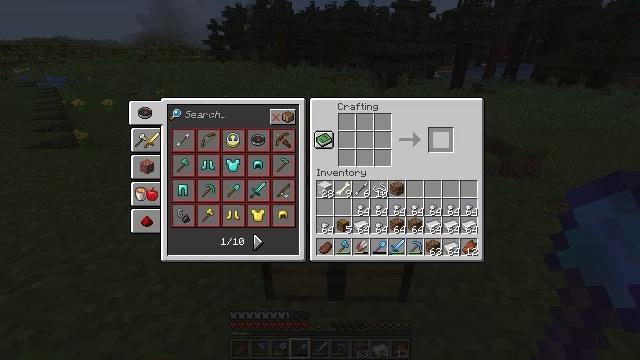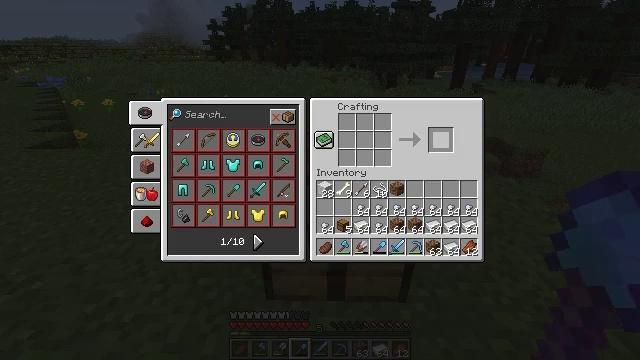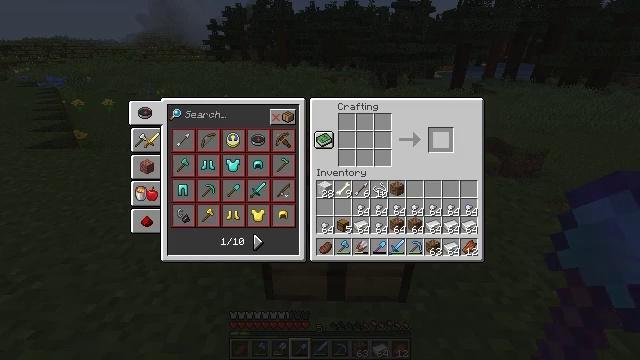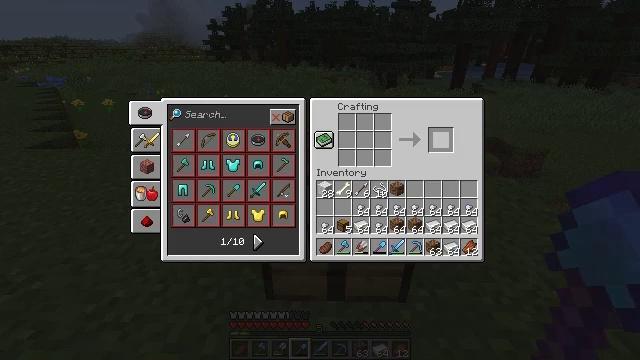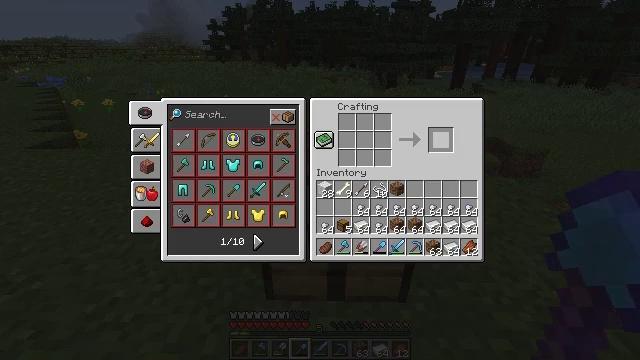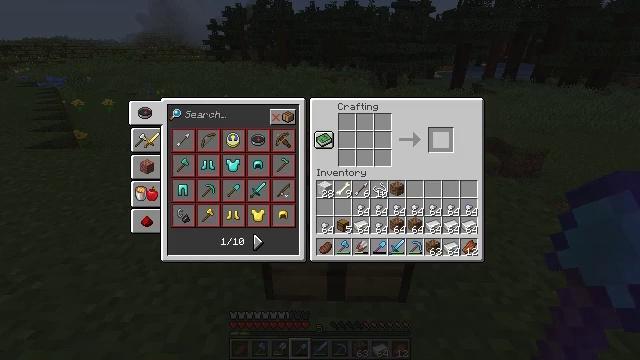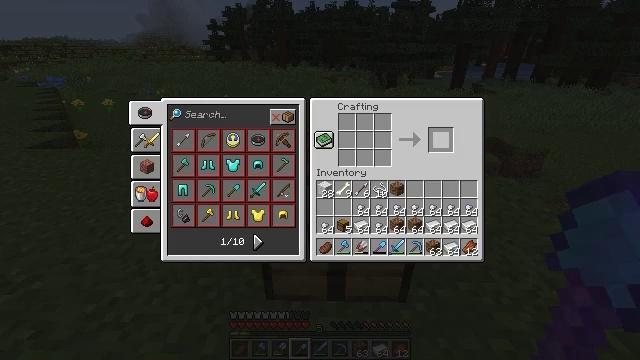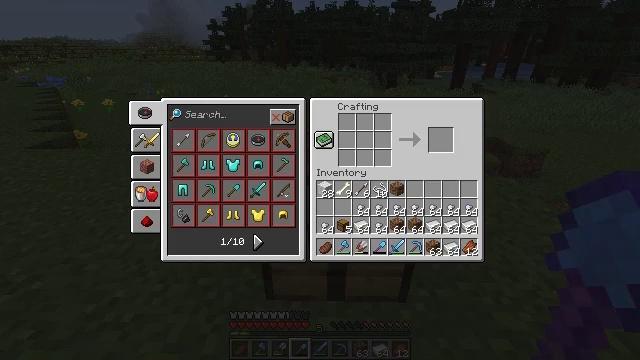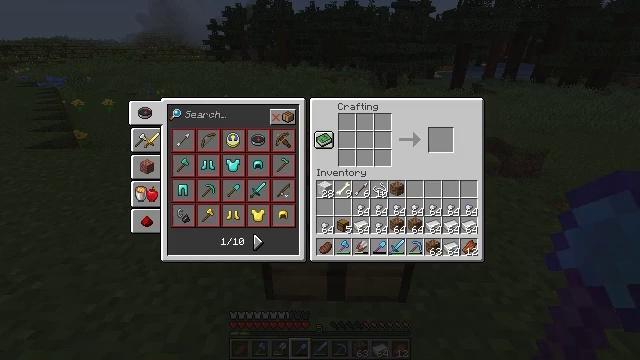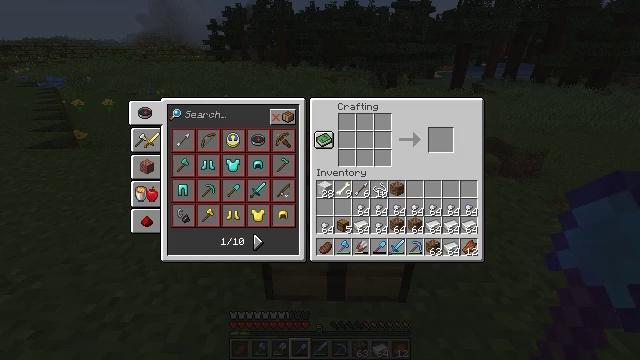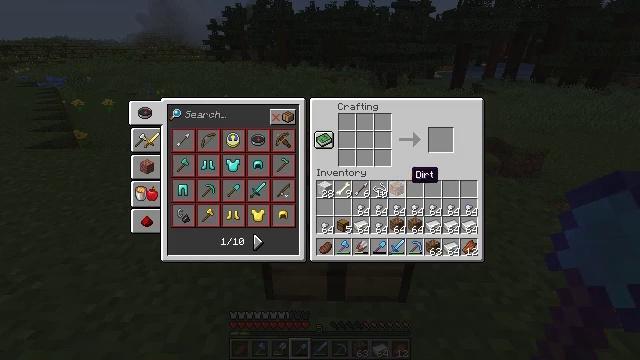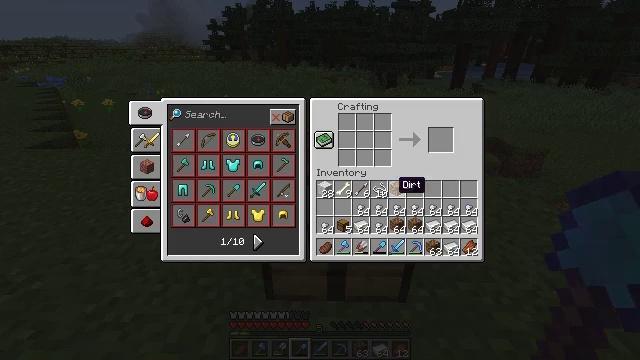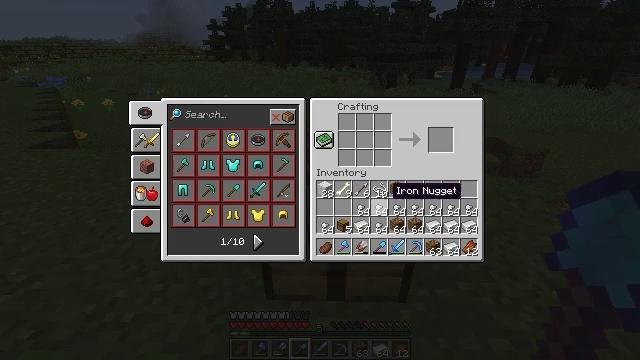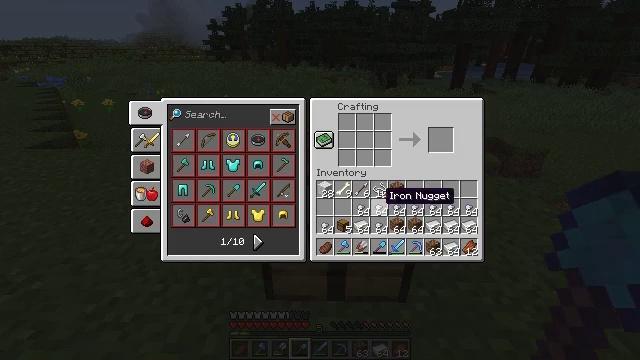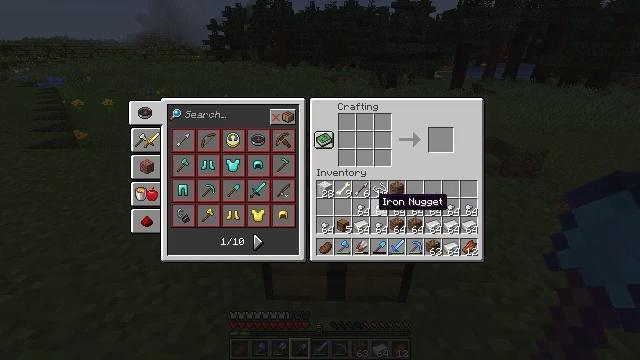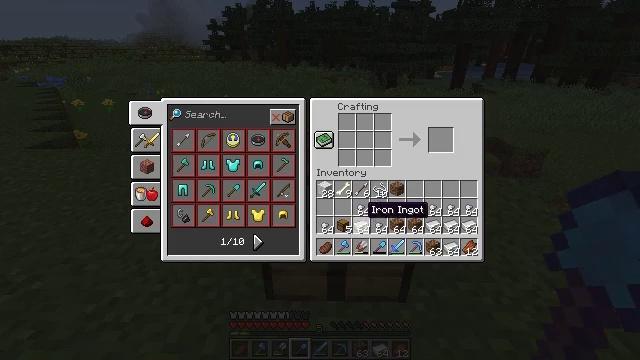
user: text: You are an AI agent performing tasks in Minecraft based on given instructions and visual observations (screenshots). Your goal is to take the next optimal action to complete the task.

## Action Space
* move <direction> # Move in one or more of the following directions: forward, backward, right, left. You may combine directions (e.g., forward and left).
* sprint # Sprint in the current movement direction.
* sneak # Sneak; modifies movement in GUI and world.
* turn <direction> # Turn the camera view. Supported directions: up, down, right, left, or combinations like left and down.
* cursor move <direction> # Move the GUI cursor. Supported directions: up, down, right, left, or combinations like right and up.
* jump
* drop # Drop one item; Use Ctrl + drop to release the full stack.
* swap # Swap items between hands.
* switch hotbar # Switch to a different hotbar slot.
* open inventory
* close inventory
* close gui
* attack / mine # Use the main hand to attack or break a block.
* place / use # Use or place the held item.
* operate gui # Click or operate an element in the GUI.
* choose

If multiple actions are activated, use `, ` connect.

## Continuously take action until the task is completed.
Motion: motion action
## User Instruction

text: Craft a chain with iron nuggets.
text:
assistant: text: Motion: sneak, open gui
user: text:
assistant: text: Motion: sneak
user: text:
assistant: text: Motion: sneak
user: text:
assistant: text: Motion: sneak
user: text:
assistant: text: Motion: sneak
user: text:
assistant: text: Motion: sneak
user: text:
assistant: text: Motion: sneak, cursor move down
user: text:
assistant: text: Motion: cursor move down
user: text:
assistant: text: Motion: cursor move left and down
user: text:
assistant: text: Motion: cursor move left and down
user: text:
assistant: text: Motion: cursor move left and down
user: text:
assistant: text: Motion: no_op
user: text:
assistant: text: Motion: cursor move left
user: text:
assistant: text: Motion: cursor move left
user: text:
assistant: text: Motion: cursor move left and down
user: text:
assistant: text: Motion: no_op
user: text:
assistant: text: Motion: no_op
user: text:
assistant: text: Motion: no_op
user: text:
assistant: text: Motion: no_op
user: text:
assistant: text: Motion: no_op
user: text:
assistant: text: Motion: no_op
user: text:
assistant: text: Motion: no_op
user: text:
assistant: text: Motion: no_op
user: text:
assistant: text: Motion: operate gui
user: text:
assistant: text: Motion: operate gui
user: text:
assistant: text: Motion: no_op
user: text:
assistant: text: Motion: cursor move up
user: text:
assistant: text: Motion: cursor move up
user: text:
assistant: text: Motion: cursor move up
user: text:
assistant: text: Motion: no_op